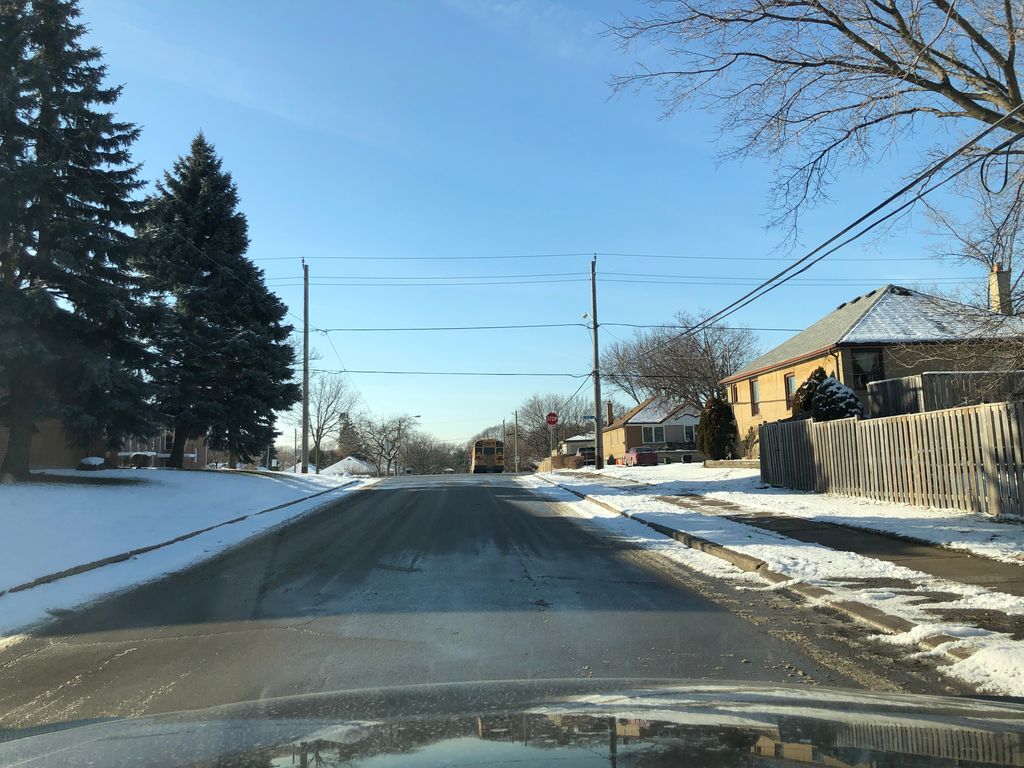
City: toronto